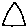
Label: triangle